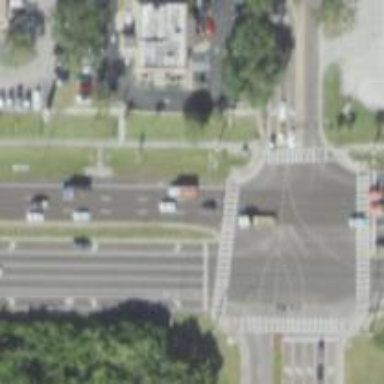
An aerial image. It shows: Marked road crossing.